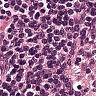
Metastatic tissue present: no